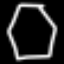
Label: octagon